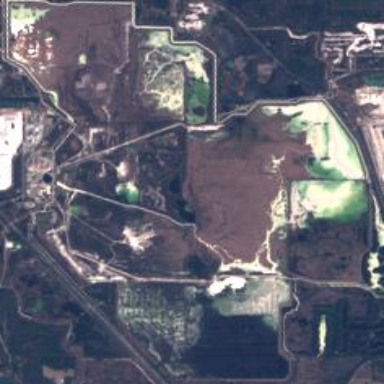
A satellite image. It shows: Brownfield area.